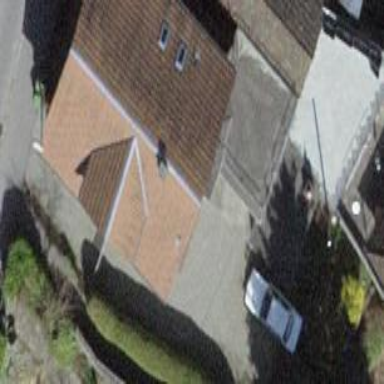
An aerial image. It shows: Detached building with gabled roof.